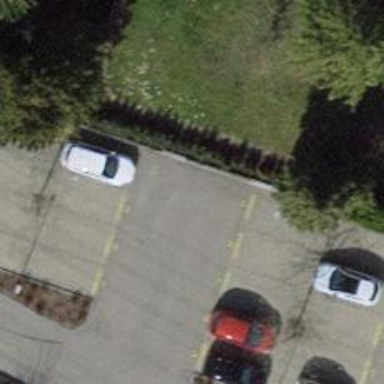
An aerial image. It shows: Parking aisle designated as service road.